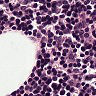
Metastatic tissue present: no